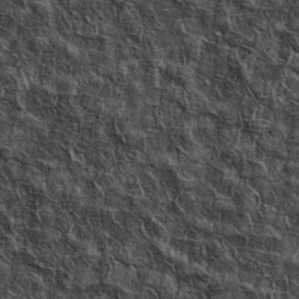
Label: non_frost